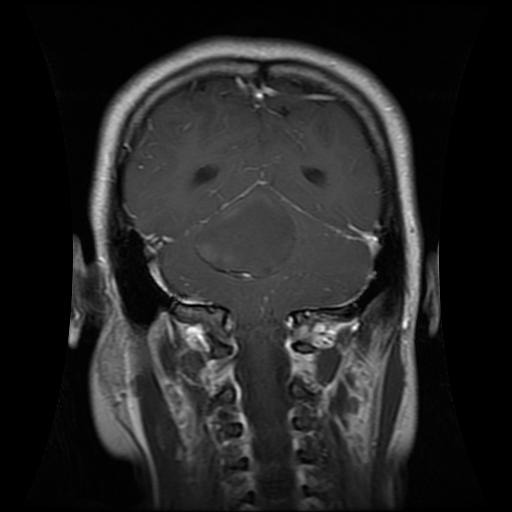
Label: glioma